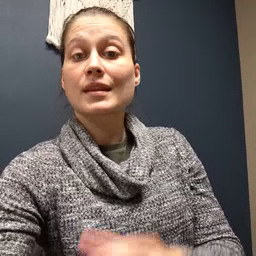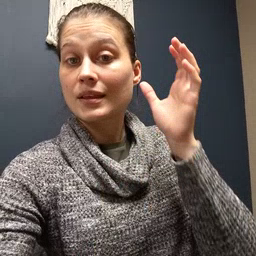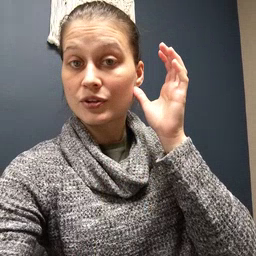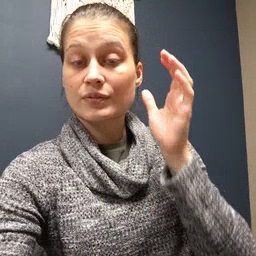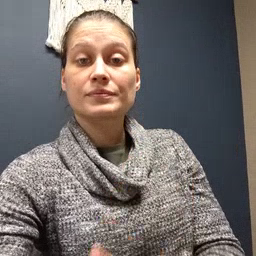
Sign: hear